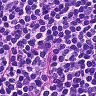
Metastatic tissue present: no